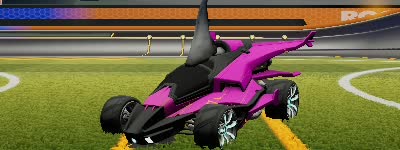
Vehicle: aftershock